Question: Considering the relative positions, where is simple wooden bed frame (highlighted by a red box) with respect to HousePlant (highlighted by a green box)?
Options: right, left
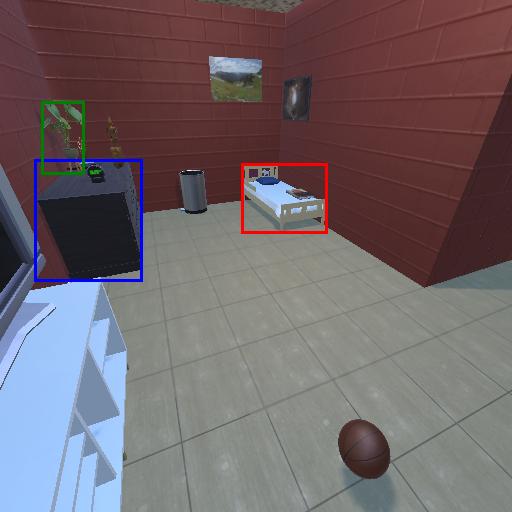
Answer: right